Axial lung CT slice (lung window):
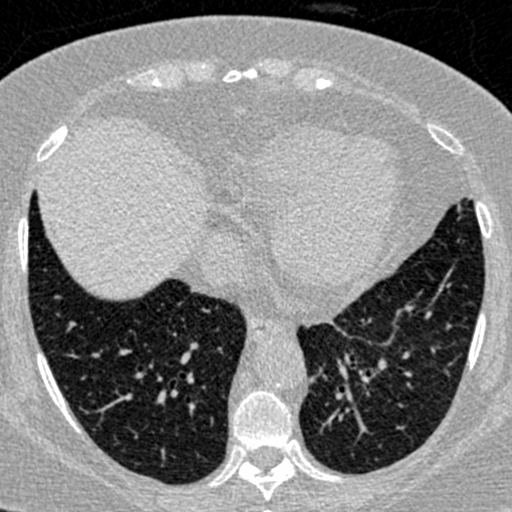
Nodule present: no